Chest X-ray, AP view. Patient: 56 years old, sex M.
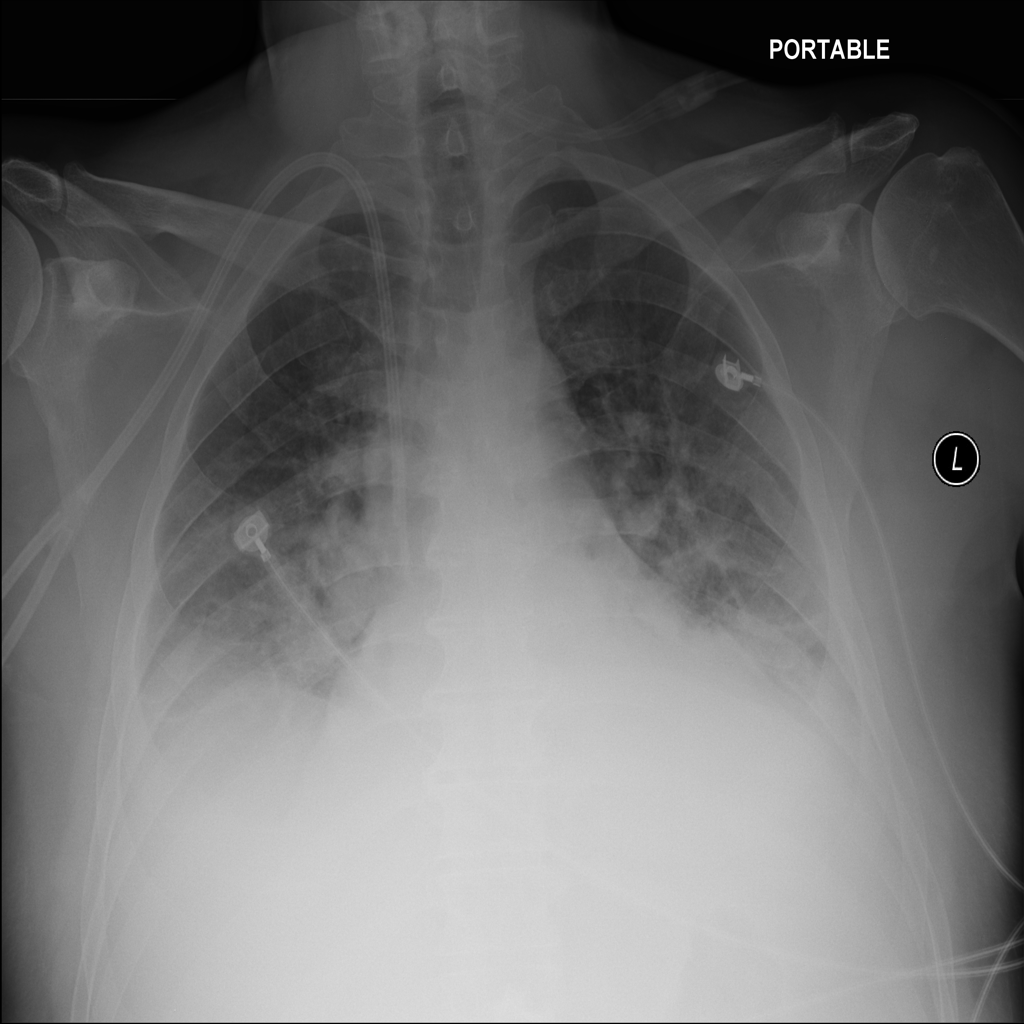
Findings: Edema